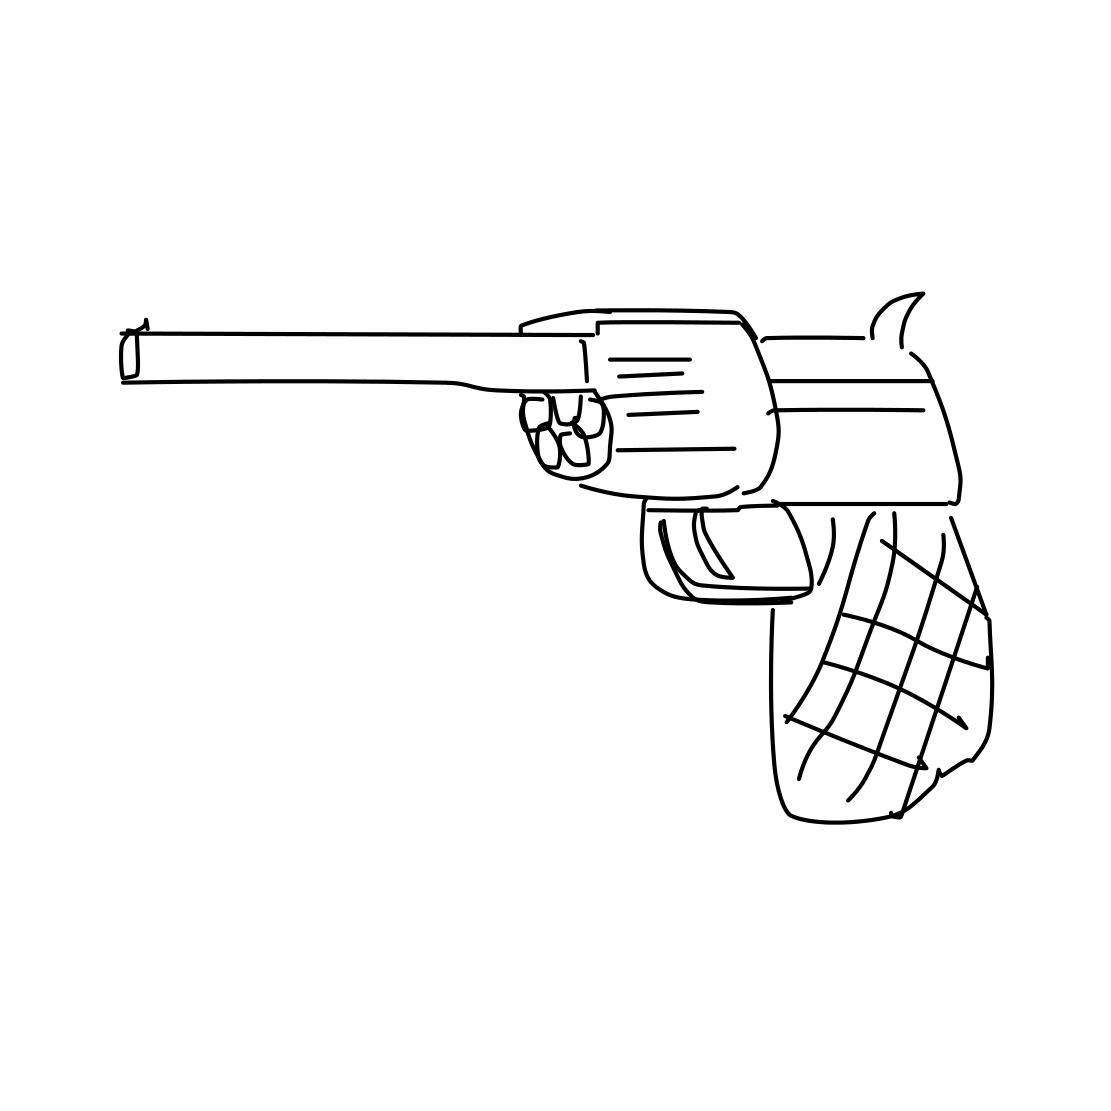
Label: revolver